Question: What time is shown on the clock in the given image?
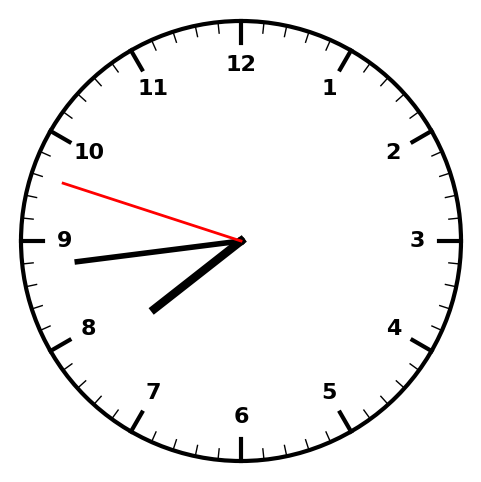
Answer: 07:43:48